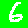
Digit: 6